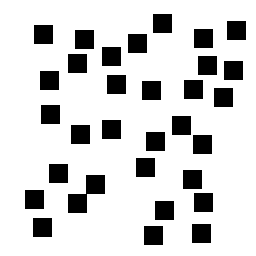
Squares: 32
Triangles: 0
Stars: 0
Total shapes: 32